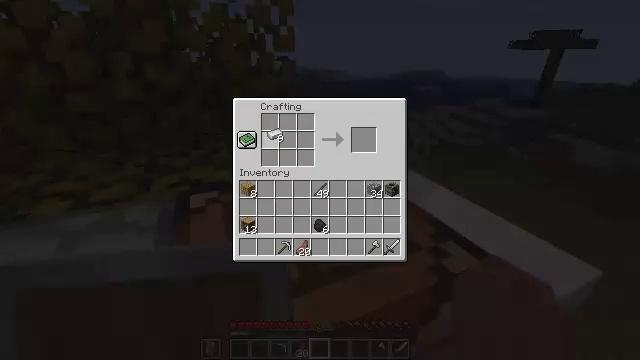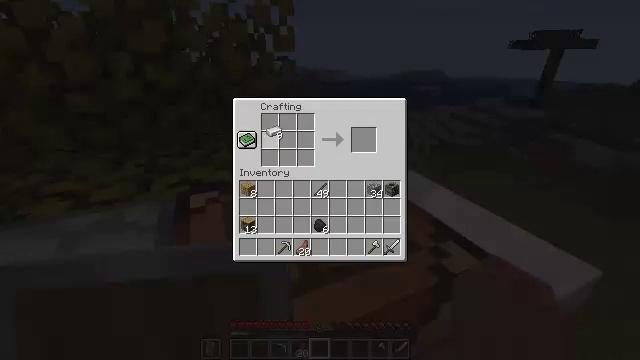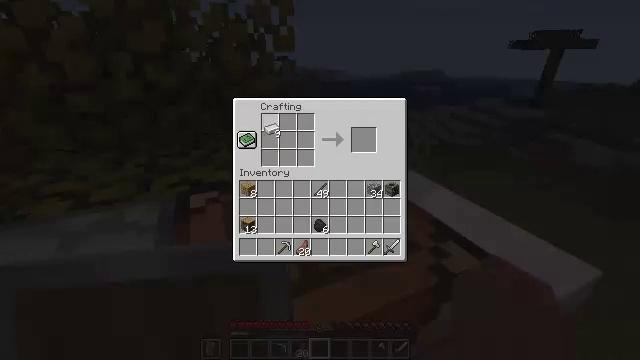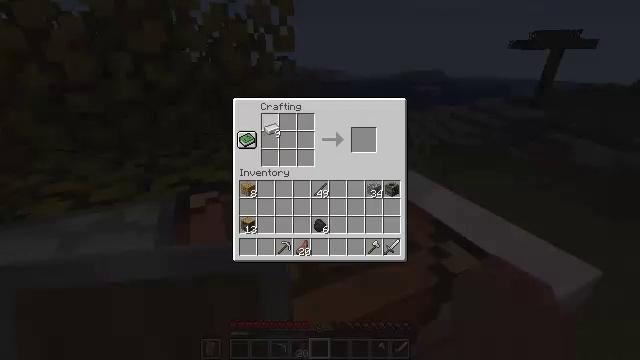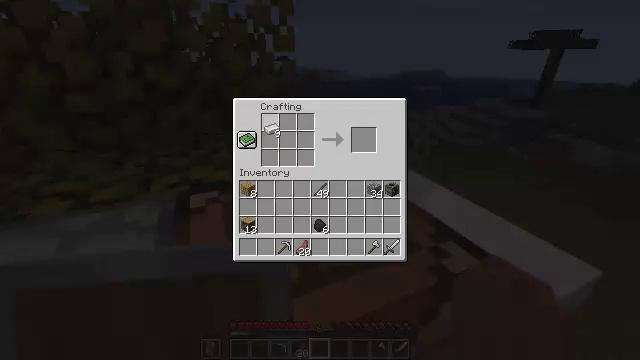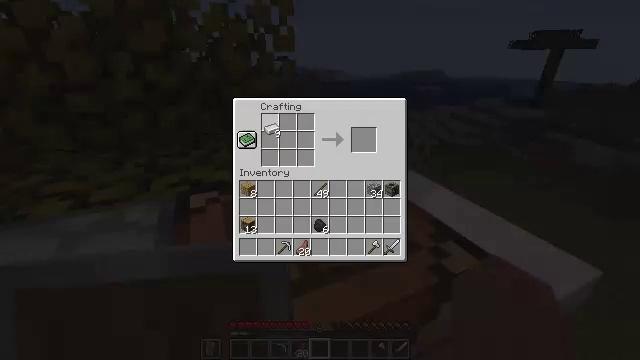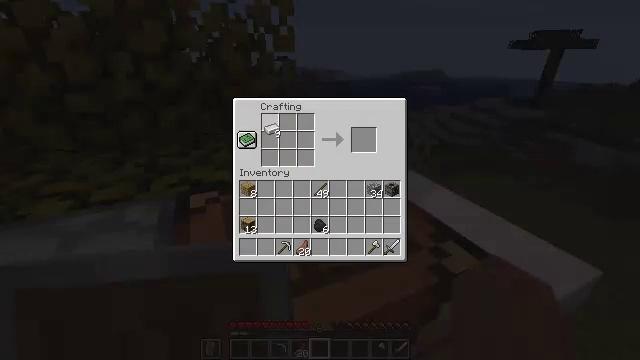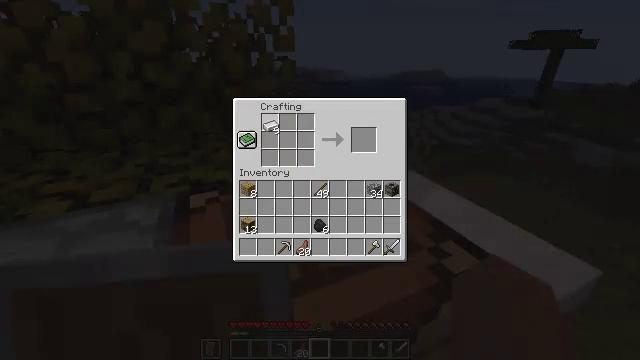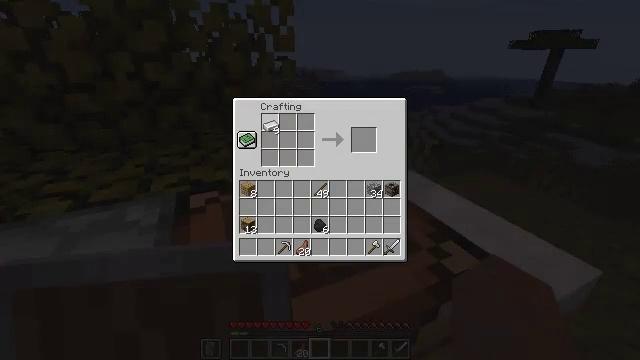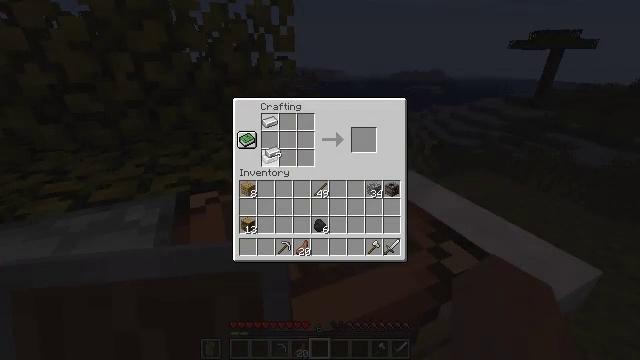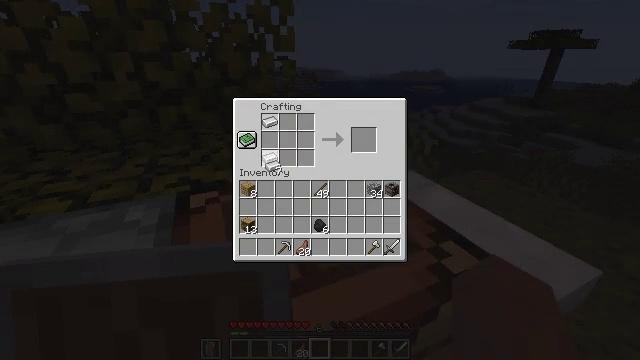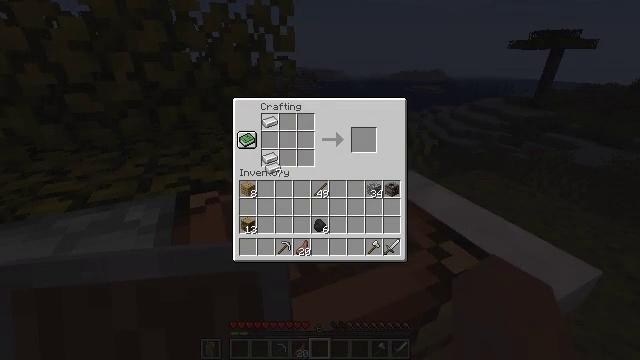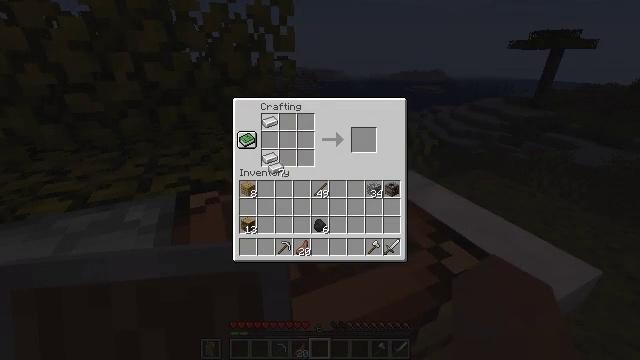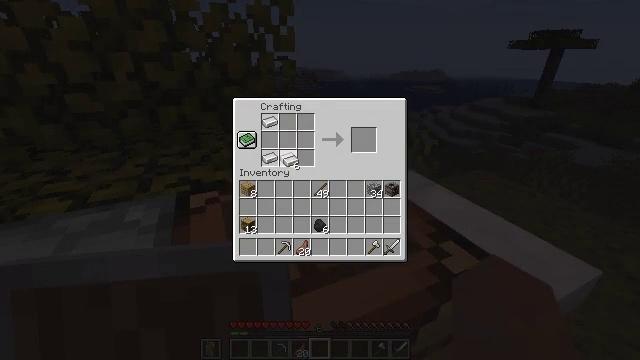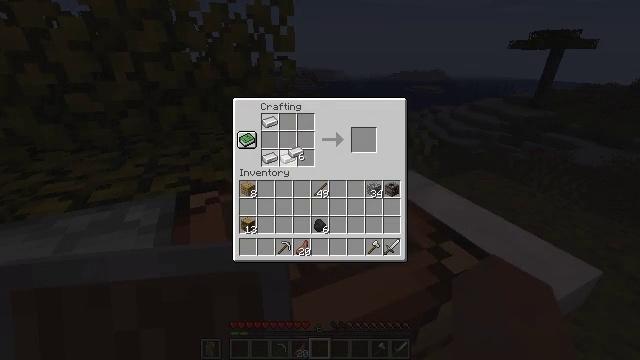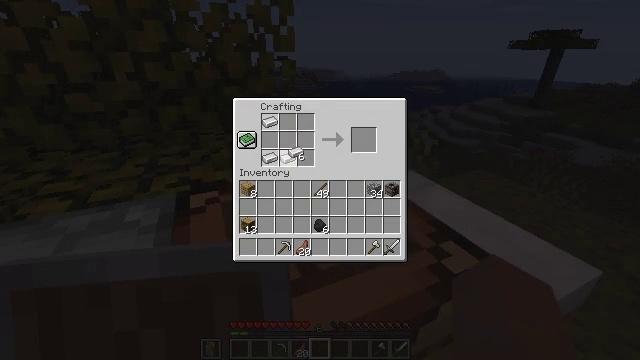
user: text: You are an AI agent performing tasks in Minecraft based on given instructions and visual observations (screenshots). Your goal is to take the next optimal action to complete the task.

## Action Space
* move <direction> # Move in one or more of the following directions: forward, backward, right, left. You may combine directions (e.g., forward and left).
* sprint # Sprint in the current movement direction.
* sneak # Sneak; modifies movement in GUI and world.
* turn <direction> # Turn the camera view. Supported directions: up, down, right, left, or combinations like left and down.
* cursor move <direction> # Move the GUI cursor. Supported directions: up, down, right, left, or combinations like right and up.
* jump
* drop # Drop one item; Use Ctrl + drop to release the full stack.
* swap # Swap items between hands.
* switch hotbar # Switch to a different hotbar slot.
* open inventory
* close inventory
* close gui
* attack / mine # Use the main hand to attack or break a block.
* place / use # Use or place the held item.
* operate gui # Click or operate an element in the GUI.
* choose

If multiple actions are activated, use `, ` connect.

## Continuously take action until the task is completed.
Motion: motion action
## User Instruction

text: Craft an iron chestplate.
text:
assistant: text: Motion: no_op
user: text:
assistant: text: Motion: no_op
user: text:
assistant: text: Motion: choose
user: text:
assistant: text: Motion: choose
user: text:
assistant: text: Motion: choose
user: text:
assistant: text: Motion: choose
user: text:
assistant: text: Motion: choose
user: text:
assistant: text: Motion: choose
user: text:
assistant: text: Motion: cursor move down, choose
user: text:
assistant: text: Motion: cursor move down, choose
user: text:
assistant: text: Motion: choose
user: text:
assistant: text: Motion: choose
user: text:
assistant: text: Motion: cursor move right and up, choose
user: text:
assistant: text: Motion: cursor move up, choose
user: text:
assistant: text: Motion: choose
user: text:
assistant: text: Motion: choose
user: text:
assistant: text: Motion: cursor move left, choose
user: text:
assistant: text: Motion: choose
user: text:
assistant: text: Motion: choose
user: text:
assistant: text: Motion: choose
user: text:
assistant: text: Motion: choose
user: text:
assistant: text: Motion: choose
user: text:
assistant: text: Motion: cursor move right and down, choose
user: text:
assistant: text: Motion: cursor move right, choose
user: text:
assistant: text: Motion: choose
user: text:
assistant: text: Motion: choose
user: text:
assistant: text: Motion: choose
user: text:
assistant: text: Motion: choose
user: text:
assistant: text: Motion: cursor move up, choose
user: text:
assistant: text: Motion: cursor move up, choose